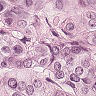
Metastatic tissue present: yes